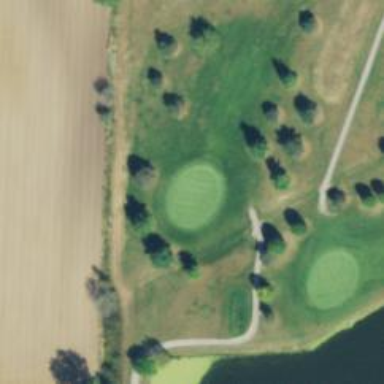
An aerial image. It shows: Golf hole.